В вертикальном сосуде под тяжелым поршнем и при температуре окружающей среды находится воздух (см. рисунок).  Поршень медленно смещают из положения равновесия, поднимая его на высоту $H$. Затем дожидаются, пока температура воздуха в сосуде снова станет равной температуре окружающей среды. После этого сосуд теплоизолируют и поршень отпускают.
На какое расстояние опустится поршень к тому времени, когда его колебания прекратятся? Теплоемкостями сосуда и поршня можно пренебречь. Давление воздуха снаружи считать малым.
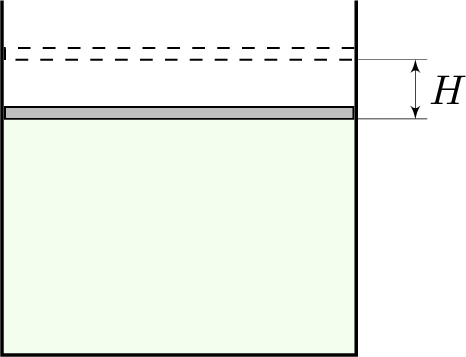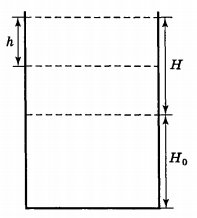
Решение: Для решения используем уравнение Менделеева-Клапейрона: $p V=\nu R T$. В начальном состоянии $p=M g / S$, $V=H_{0} S$, $T=T_{0}$ и уравнение запишется в виде $M g H_{0}=\nu R T_{0}$. После того, как поршень остановится (см. рисунок), уравнение будет иметь вид $$ M g\left(H_{0}+H-h\right)=\nu R T_{1}. $$  Так как второй процесс адиабатический, то используя первое начало термодинамики, можем записать уравнение баланса энергии: $$ M g h=\nu C_{V}\left(T_{1}-T_{0}\right). $$ C другой стороны $$ \nu R\left(T_{1}-T_{0}\right)=M g(H-h). $$ Отсюда $$ \frac{h}{H-h}=\frac{C_{V}}{R}, $$ и окончательно $$ h=\frac{H}{1+\frac{R}{C_{V}}}. $$ Для идеального двухатомного газа $C_{V}=\frac{5}{2} R$, таким образом, $$ h=\frac{5}{7} H. $$
Ответ: $$ h=\frac{5}{7} H. $$
Темы:
T, Термодинамика, Всероссийские, Неравновесный процесс, Изопроцессы